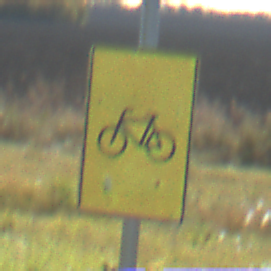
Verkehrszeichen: RadverkehrOhnePfeilsymbol
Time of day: MorningAfternoon
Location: Outdoor (Nature)
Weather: Clear
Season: Autumn
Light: Natural